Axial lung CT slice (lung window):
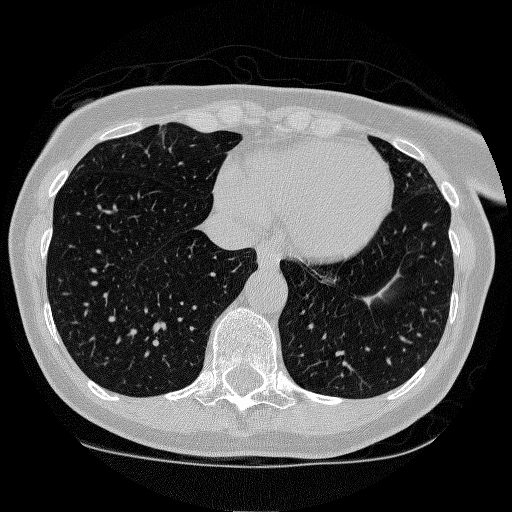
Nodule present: no